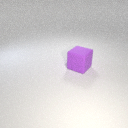
large purple rubber cube